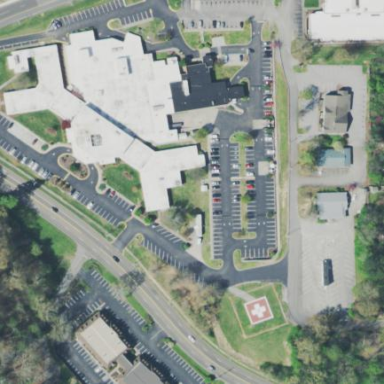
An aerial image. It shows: Hospital.